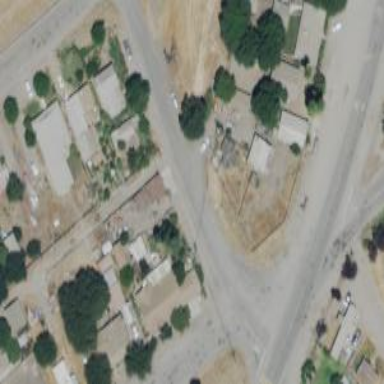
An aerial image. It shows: Alley classified as service road.